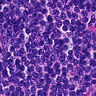
Metastatic tissue present: no